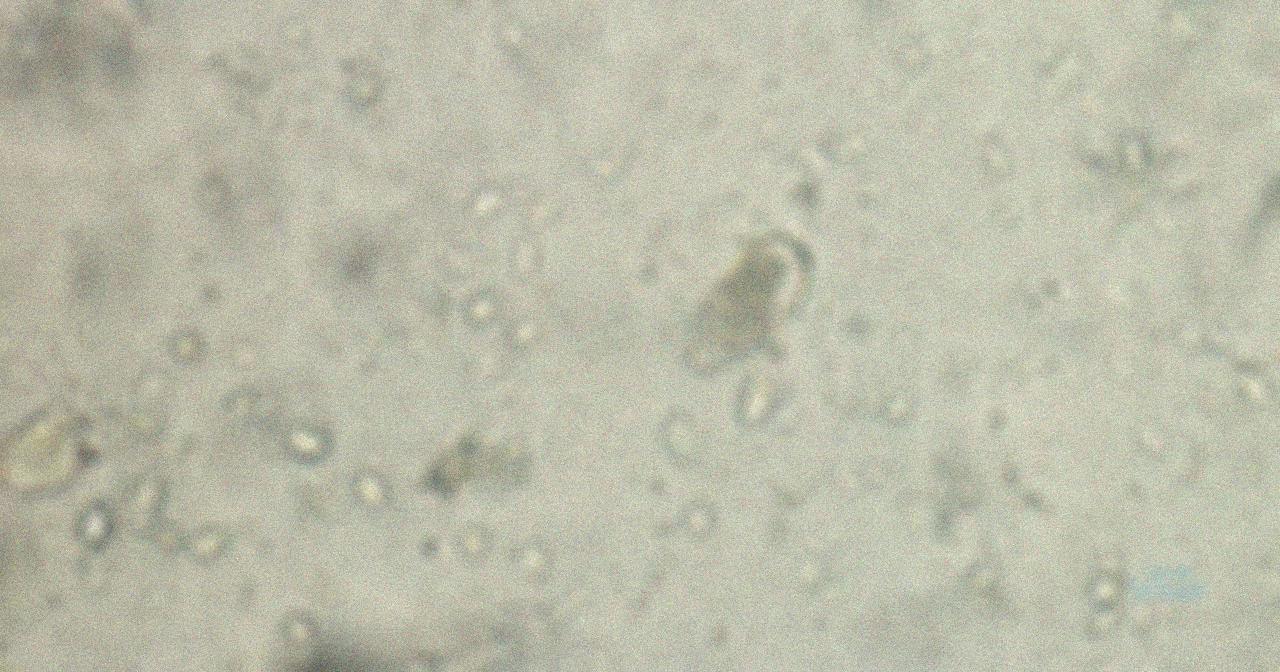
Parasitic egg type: Capillaria philippinensis